Question: I have a landscape with polygons composed of several patches.

The polygons are numbered from 1 to 80. I calculated the polygon area (in ha) as follows :
'''
to calculate-polygon-area
let patch-area 0.01 ;; one patch = 0.01 ha
let list-ID-polygon ( [plabel] of patches )
set list-ID-polygon remove-duplicates list-ID-polygon
set list-ID-polygon remove "" list-ID-polygon
foreach list-ID-polygon [
ask patches with [plabel = ?] [
set polygon-area count patches with [plabel = ?] * patch-area ] ]
end
'''
I would like to calculate the statistical mean of polygon areas in my landscape. How can I define the list with the area of each unique polygon because
'''
mean [polygon-area] of patches
'''
gives the mean of areas by patch ?
Thank you very much for your help.
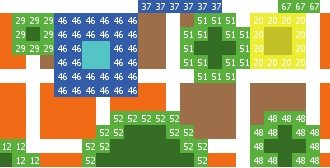
Answer: Instead of going through the patches, you can just get it from the polygon ids. To do so, you can use 'map' to return the area of each polygon, and then just use 'mean' on that:
'mean map [ count patches with [ plabel = ? ] * patch-area ] list-ID-polygon'